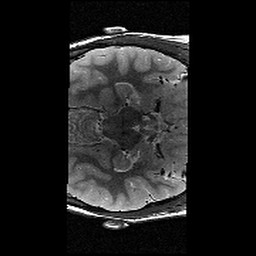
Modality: T2w
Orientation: axial
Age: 13
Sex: female
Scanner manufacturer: siemens
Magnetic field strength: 3 T
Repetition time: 9.23 s
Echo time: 0.067 s